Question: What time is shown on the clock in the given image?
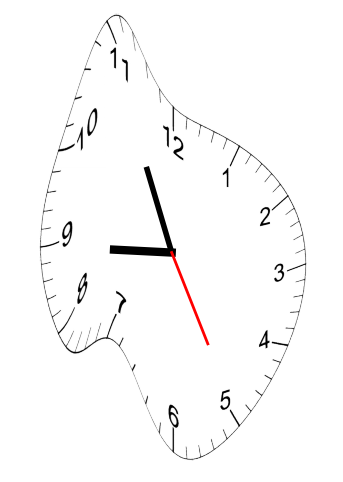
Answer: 08:55:25